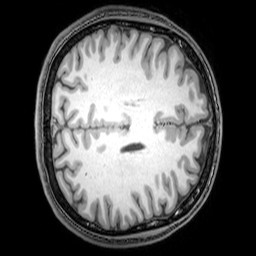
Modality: T1w
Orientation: axial
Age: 22
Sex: male
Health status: healthy
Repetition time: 0.081 s
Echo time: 0.037 s